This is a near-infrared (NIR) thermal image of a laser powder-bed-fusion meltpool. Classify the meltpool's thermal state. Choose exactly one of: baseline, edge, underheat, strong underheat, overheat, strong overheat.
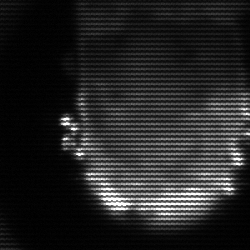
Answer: baseline